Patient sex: F
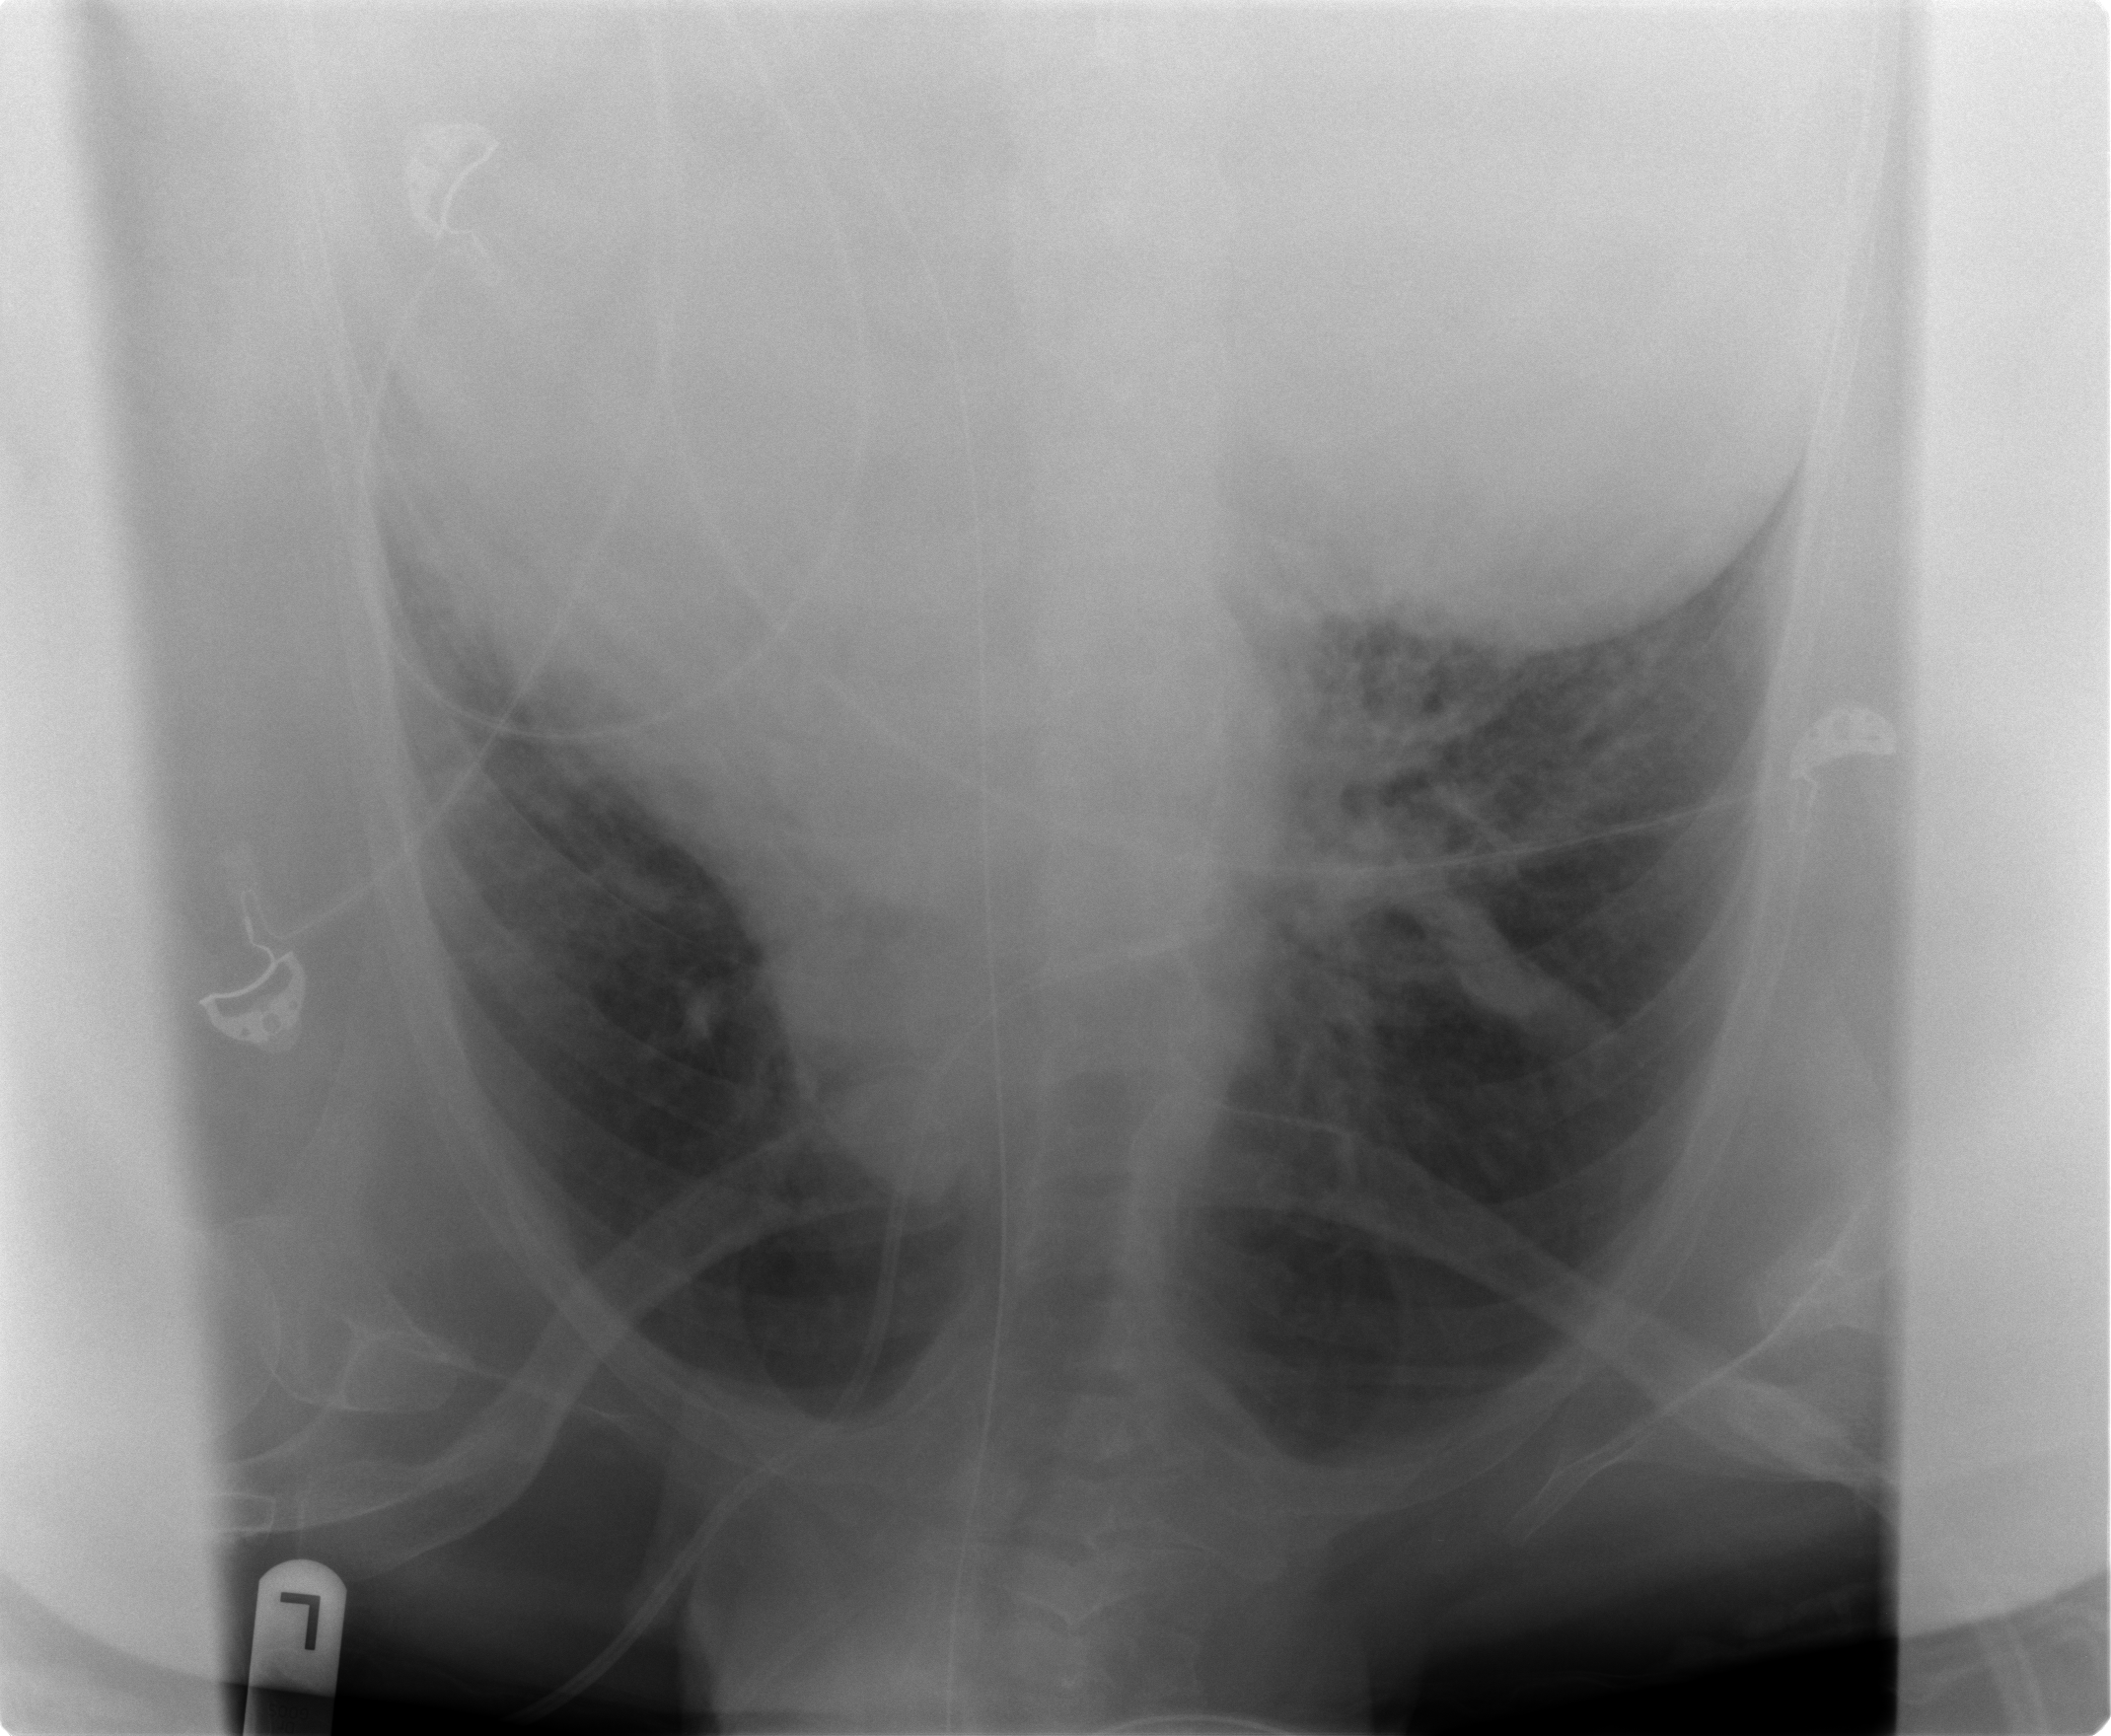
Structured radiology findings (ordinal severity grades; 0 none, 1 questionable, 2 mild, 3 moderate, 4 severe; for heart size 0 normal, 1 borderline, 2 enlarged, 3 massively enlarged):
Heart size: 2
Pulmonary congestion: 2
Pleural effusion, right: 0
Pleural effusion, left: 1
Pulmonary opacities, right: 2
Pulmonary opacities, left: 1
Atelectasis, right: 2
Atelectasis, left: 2